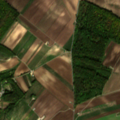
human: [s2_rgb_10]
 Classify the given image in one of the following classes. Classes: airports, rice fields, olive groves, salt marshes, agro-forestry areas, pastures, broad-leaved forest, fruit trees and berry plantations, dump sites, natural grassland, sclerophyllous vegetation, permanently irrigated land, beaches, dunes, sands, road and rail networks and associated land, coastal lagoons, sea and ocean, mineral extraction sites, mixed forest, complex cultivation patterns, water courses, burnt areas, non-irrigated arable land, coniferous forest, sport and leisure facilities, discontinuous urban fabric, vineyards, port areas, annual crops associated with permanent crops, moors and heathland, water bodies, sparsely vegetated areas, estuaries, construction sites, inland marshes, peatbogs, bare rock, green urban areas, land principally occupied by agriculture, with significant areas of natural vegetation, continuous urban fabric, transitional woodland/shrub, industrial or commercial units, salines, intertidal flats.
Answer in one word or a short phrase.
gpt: discontinuous urban fabric, non-irrigated arable land, vineyards, broad-leaved forest